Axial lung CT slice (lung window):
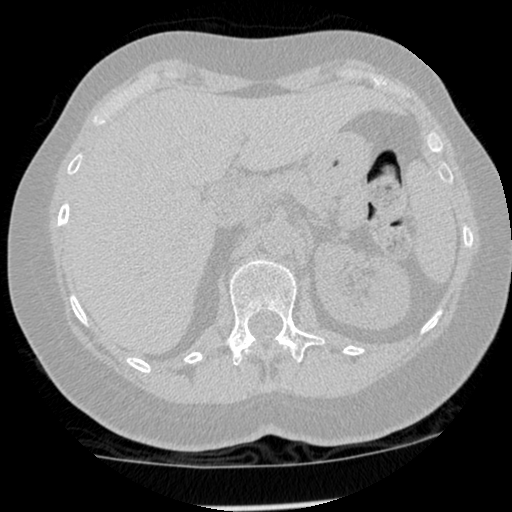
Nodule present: no